Aerial crown-view tile of a tropical tree (Barro Colorado Island, Panama), acquired 20250512:
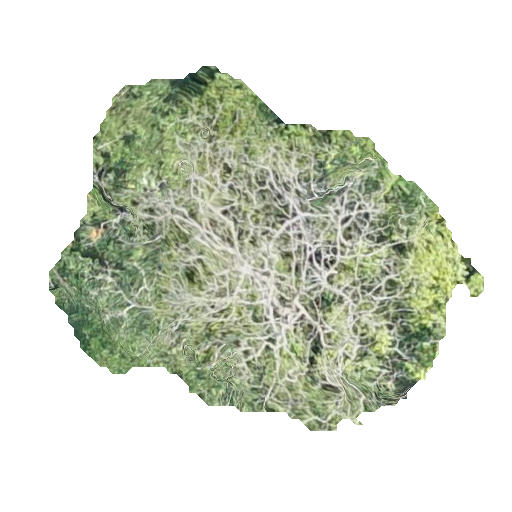
Species: Dipteryx oleifera
GBIF accepted scientific name: Dipteryx oleifera
Crown area: 149.302 m²